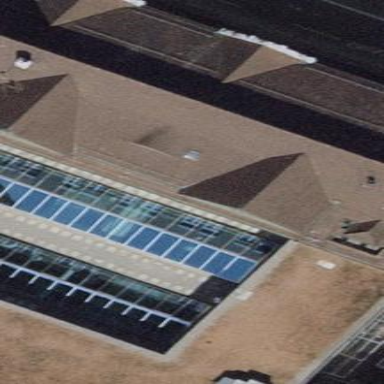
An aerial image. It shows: Part of building.